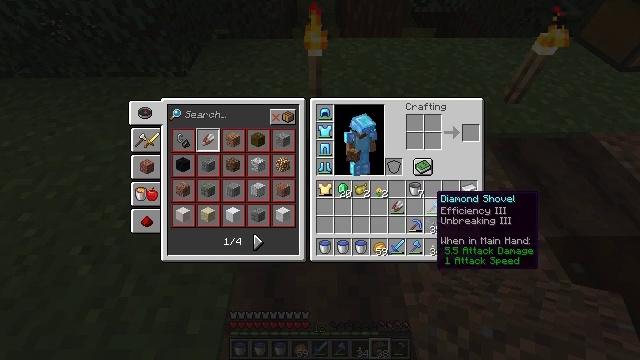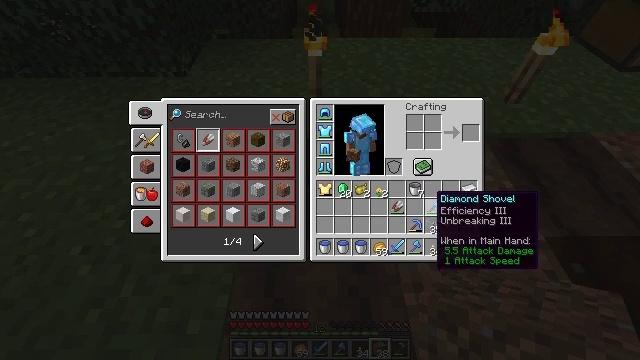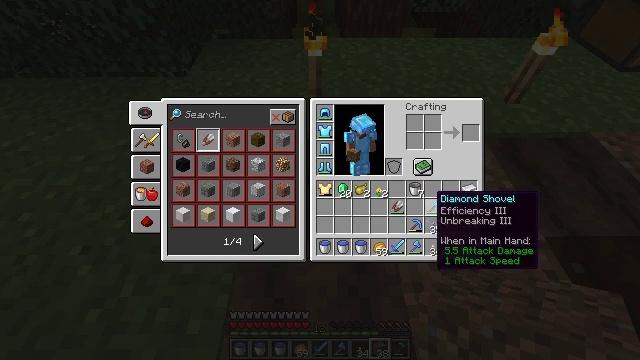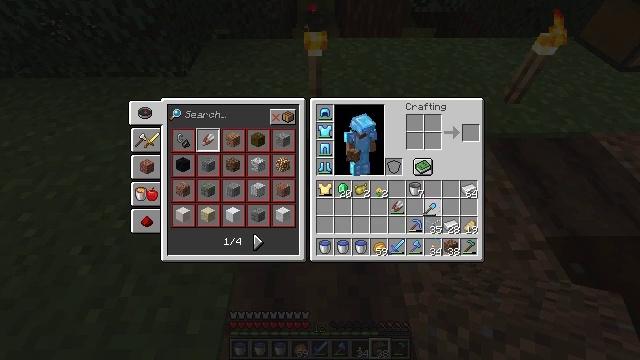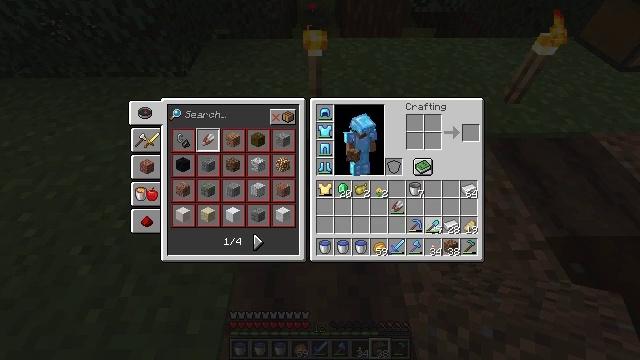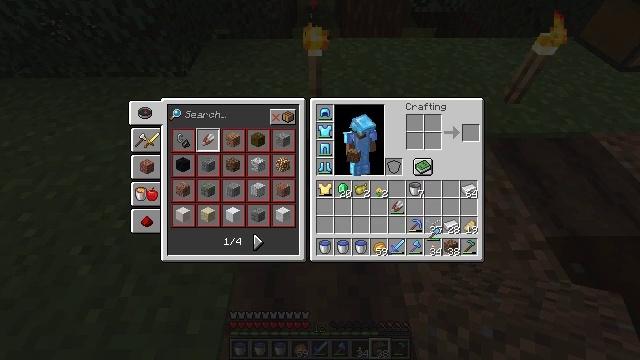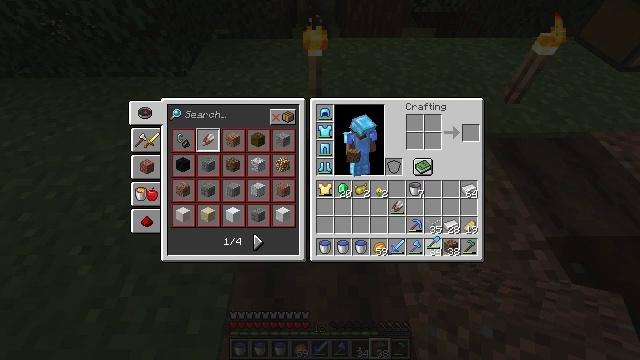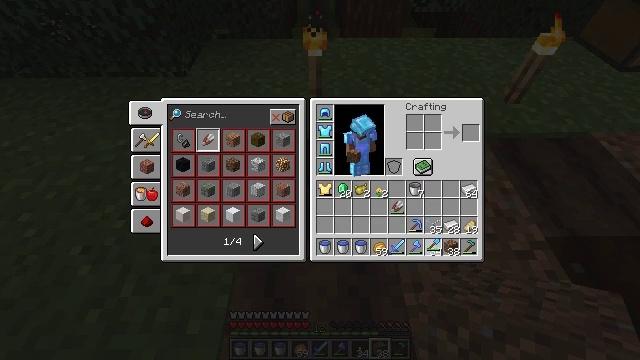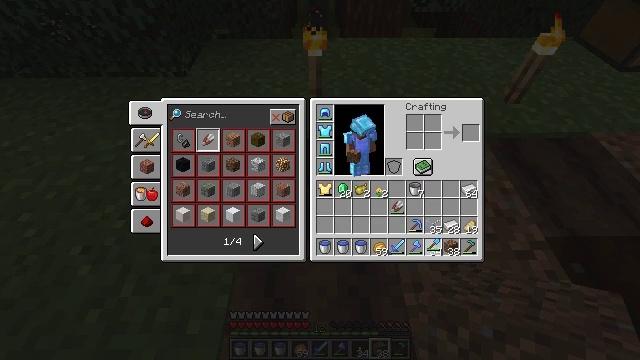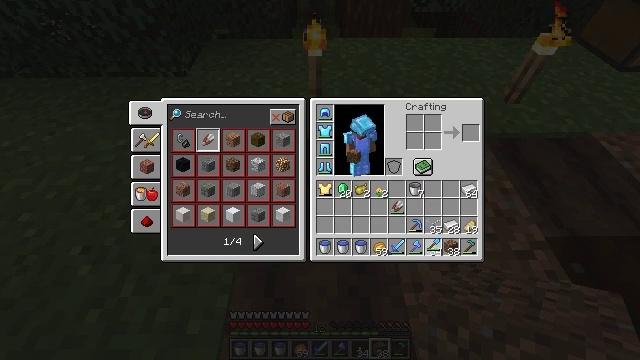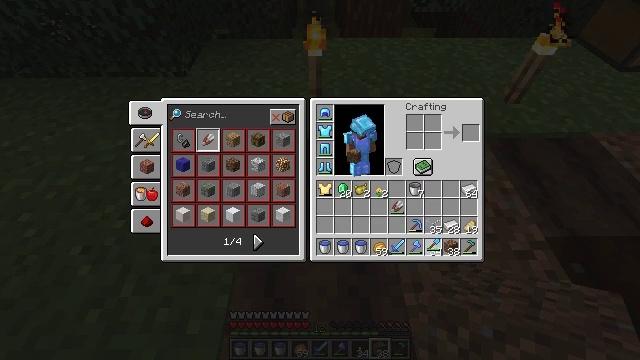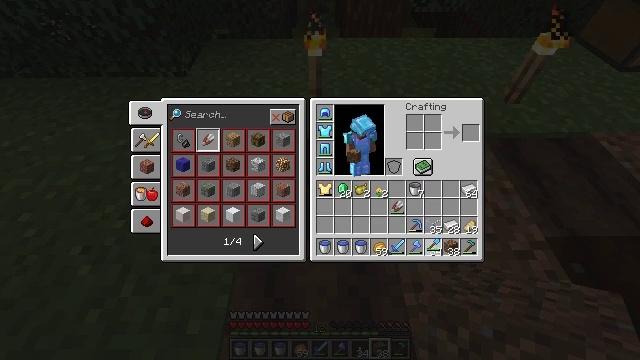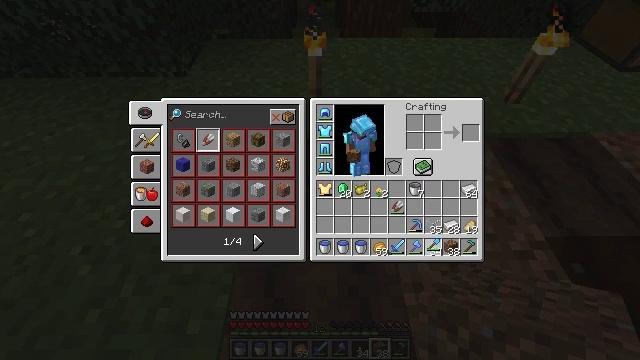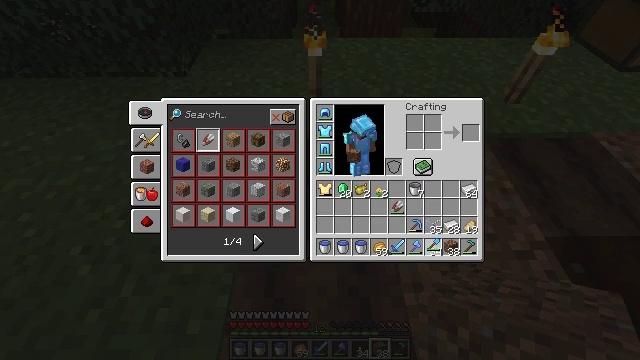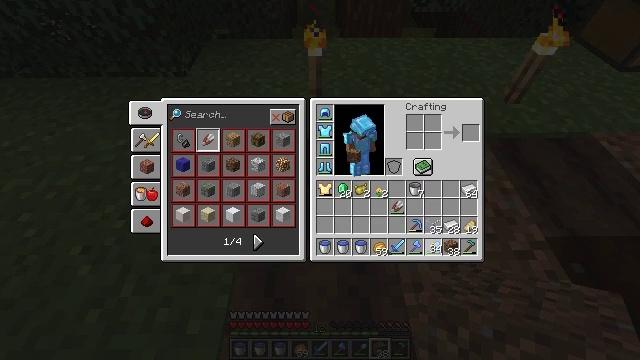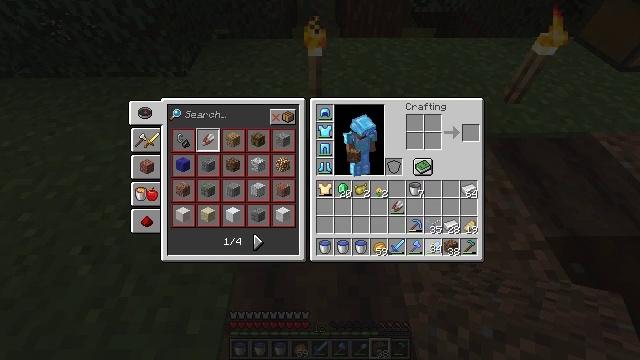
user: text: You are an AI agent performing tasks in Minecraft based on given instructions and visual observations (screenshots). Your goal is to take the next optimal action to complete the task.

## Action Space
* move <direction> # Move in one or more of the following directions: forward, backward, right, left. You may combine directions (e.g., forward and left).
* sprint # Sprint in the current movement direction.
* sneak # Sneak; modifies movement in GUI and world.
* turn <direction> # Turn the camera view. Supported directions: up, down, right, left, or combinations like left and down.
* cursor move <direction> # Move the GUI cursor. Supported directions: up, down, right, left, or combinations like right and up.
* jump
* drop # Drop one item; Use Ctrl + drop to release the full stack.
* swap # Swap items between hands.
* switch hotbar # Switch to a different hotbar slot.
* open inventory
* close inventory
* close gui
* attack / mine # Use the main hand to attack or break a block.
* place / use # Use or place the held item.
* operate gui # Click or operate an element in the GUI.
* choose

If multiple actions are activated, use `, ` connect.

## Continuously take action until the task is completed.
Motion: motion action
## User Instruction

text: Dig up the farmland.
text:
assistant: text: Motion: no_op
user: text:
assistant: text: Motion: no_op
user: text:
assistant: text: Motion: operate gui
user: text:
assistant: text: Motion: cursor move down, operate gui
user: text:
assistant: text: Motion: cursor move down
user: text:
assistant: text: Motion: cursor move down
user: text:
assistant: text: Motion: no_op
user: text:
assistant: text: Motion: no_op
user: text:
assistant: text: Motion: no_op
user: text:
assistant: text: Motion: no_op
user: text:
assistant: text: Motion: operate gui
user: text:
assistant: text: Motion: operate gui
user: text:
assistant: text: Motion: operate gui
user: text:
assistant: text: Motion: no_op
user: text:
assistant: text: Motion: no_op
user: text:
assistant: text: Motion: no_op
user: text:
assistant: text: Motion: no_op
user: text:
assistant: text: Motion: no_op
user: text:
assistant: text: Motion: no_op
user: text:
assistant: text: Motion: no_op
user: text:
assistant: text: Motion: no_op
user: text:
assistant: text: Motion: no_op
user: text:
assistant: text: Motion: no_op
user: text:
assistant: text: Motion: no_op
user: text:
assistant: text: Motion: no_op
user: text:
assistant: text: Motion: no_op
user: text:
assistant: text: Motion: no_op
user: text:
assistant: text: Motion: operate gui
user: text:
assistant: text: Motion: operate gui
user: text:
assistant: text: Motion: operate gui